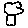
Label: tree